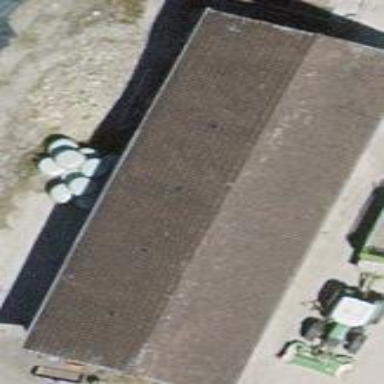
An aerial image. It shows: Shed.